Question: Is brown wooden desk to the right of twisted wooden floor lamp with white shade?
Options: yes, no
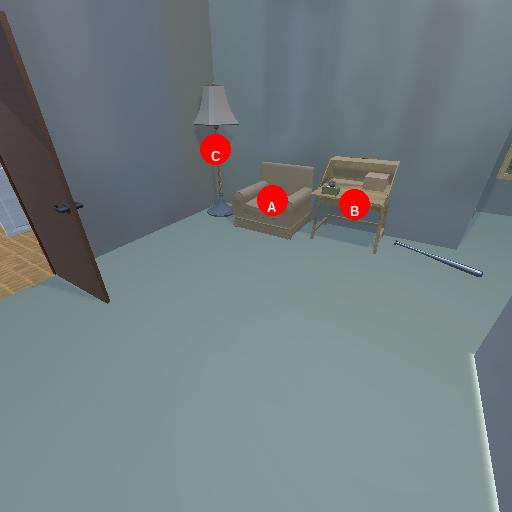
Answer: yes